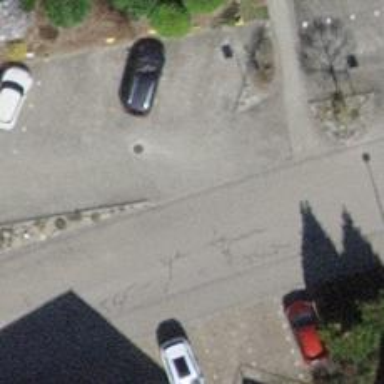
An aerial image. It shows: Service road with paving stones.